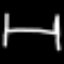
Label: bed